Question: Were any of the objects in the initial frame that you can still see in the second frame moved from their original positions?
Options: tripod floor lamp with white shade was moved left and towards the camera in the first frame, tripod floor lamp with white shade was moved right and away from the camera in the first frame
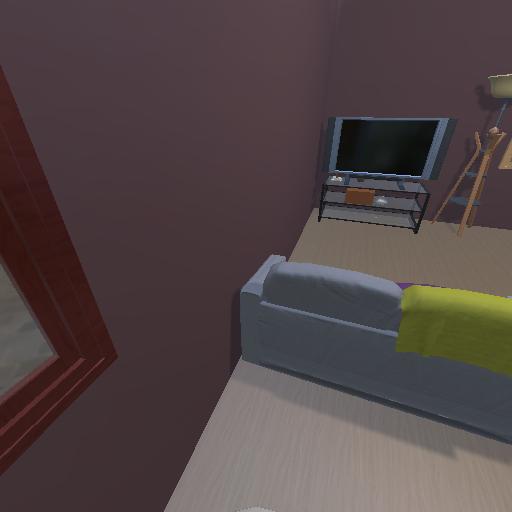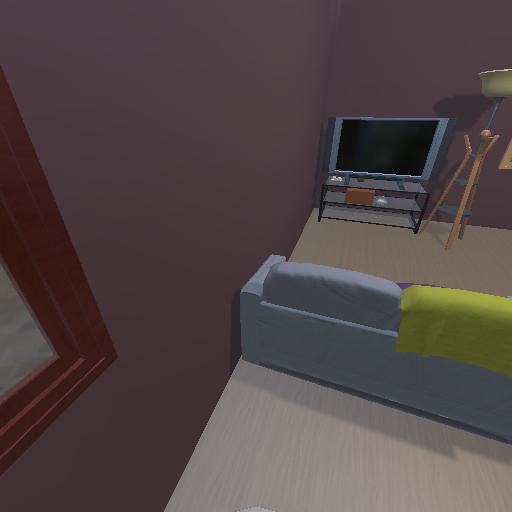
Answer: tripod floor lamp with white shade was moved left and towards the camera in the first frame